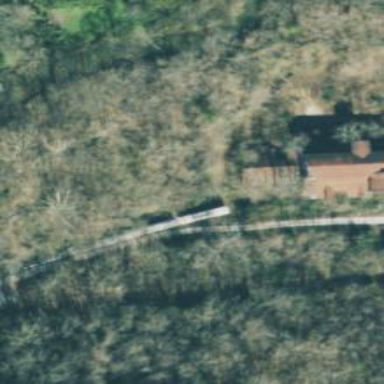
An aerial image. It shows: Rail spur service.